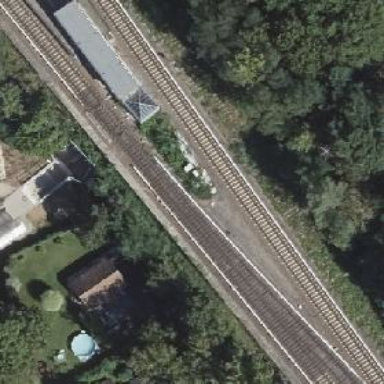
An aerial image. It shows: Light rail railway line with electrified rails.